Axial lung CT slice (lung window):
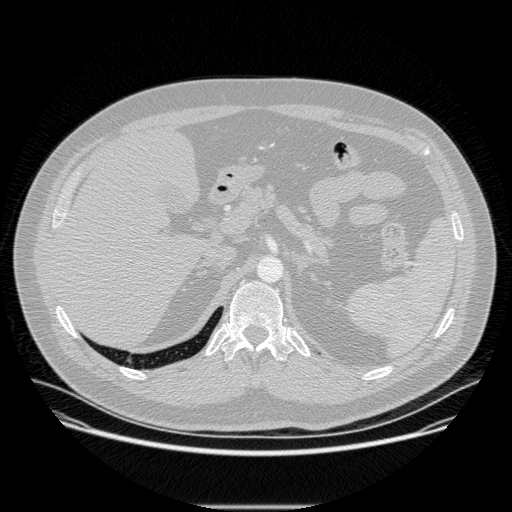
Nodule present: no